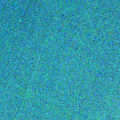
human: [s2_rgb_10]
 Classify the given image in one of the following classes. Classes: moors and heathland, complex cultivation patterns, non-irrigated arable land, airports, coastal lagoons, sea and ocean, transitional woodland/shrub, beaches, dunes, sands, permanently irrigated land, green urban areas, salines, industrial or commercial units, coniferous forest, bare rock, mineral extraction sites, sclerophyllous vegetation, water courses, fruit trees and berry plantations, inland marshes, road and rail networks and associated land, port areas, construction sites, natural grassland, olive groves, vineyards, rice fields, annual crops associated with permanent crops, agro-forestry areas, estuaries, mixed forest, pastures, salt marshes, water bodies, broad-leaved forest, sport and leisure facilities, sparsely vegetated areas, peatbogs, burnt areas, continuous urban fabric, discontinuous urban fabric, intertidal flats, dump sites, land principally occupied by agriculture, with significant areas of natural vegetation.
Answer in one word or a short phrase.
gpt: sea and ocean